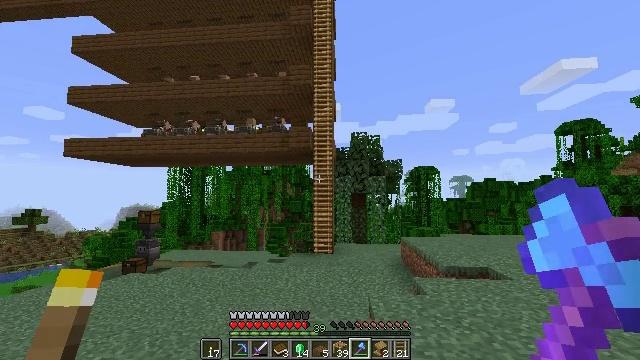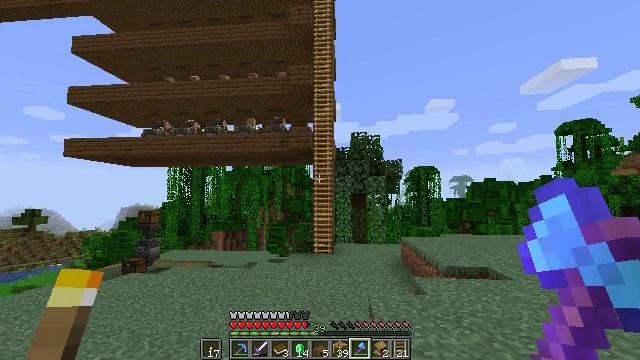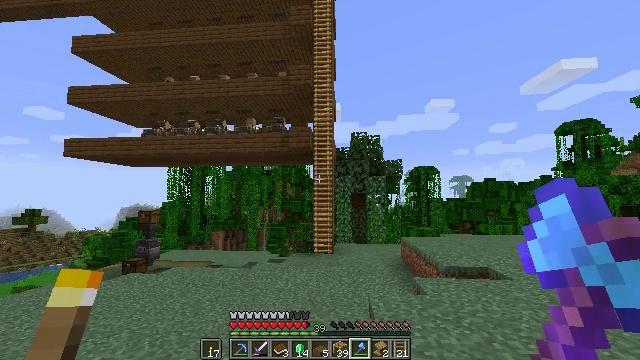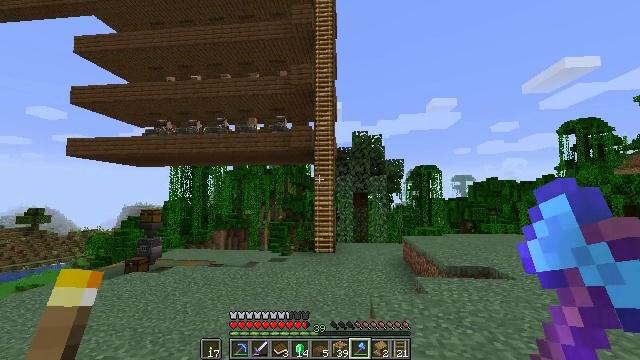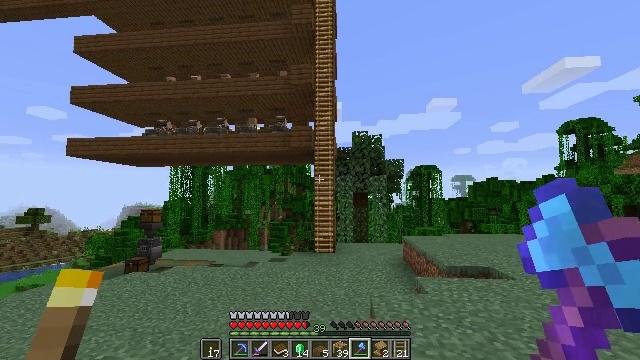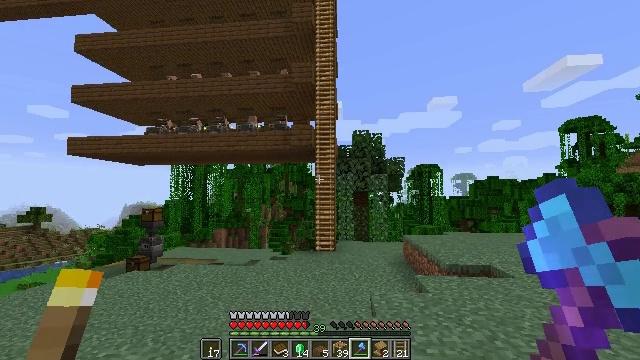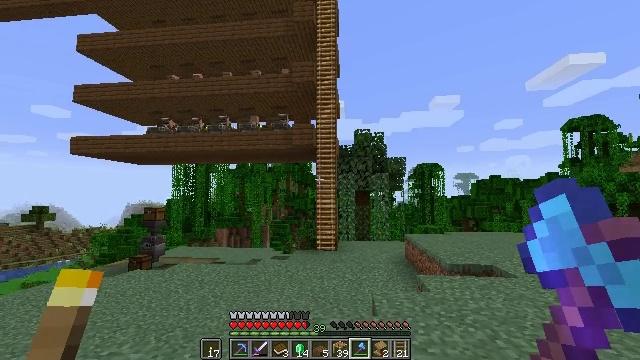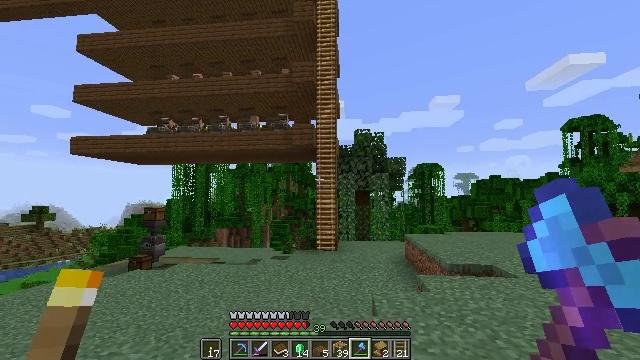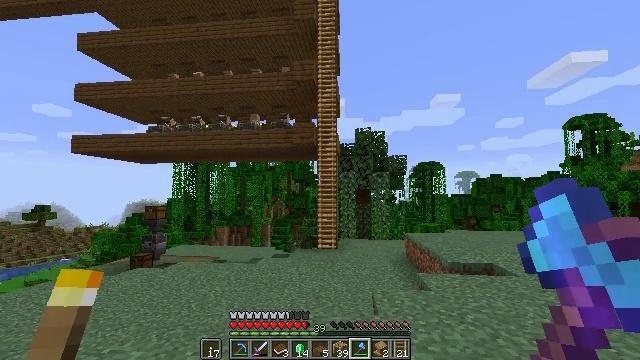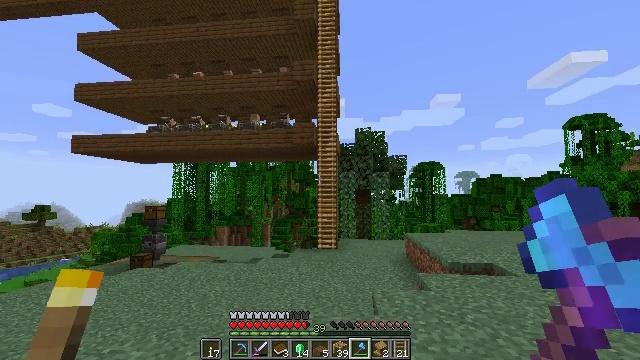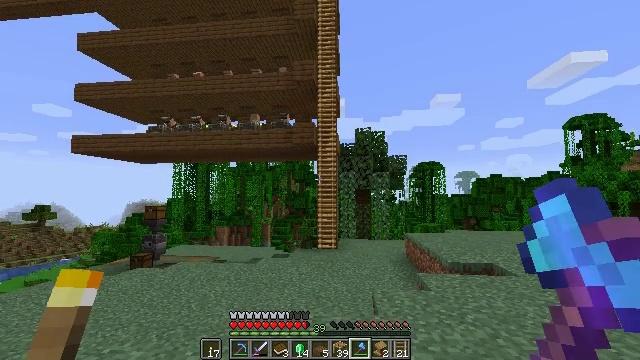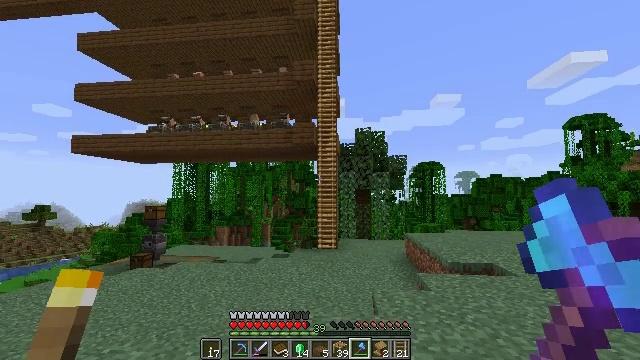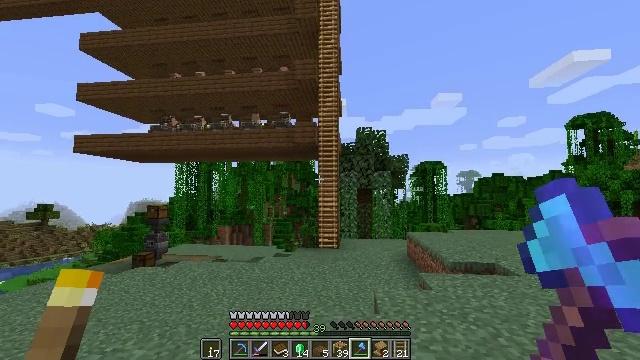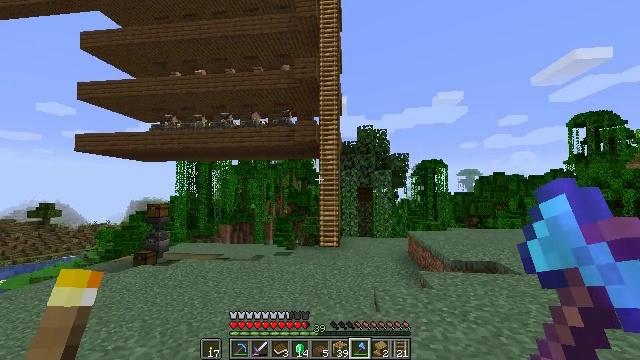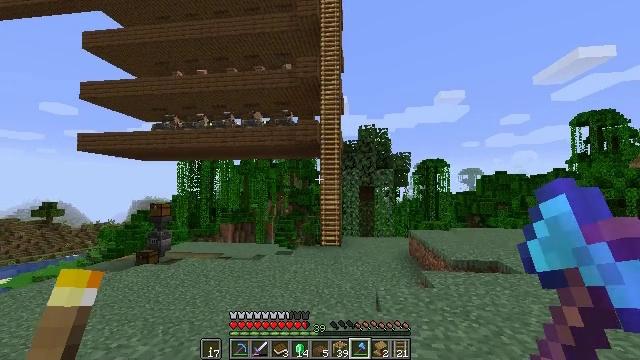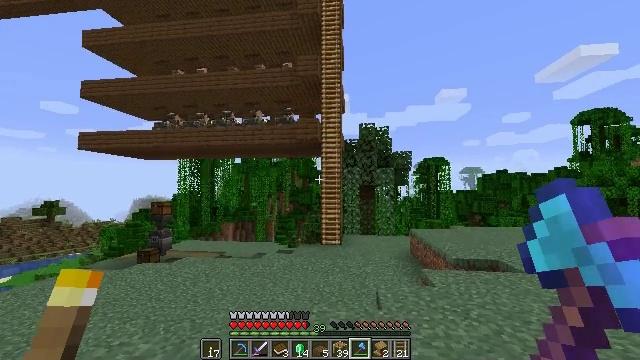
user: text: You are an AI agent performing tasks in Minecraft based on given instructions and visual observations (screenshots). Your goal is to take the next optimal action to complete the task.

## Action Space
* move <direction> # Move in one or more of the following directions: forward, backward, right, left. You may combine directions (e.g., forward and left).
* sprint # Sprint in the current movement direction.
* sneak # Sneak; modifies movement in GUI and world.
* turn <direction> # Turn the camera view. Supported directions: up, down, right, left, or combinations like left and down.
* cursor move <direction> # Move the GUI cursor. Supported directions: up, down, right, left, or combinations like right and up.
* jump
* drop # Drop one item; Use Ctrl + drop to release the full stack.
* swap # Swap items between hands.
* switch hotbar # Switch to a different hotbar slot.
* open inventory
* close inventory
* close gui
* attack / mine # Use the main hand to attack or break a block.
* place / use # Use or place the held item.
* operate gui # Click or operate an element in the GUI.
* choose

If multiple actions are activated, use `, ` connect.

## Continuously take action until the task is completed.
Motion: motion action
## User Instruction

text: Break the spruce slab from a structure.
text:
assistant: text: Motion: no_op
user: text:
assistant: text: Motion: no_op
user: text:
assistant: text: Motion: no_op
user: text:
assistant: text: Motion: no_op
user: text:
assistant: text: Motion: no_op
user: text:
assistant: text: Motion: no_op
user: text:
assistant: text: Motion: no_op
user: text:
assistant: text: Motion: no_op
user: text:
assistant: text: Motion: no_op
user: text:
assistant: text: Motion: no_op
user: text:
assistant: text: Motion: no_op
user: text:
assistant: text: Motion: no_op
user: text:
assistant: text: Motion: no_op
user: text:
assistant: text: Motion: no_op
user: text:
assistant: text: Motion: no_op
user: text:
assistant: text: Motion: no_op
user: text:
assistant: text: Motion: no_op
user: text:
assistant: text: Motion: no_op
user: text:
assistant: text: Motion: no_op
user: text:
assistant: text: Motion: no_op
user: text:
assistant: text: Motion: no_op
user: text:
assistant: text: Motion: no_op
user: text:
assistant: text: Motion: no_op
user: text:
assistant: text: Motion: no_op
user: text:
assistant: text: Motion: no_op
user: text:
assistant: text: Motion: no_op
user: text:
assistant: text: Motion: no_op
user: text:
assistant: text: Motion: no_op
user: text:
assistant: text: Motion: no_op
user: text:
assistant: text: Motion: no_op